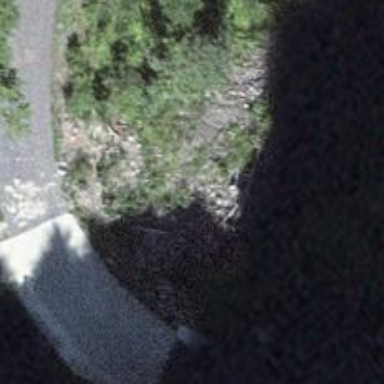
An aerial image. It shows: Culvert tunnel.